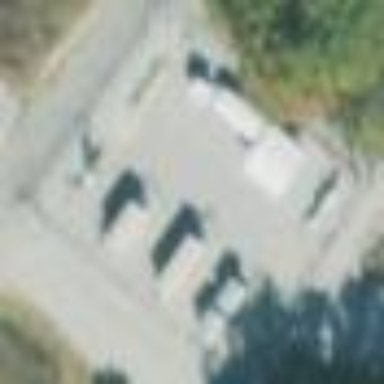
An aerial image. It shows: Distribution substation surrounded by fence.